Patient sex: M
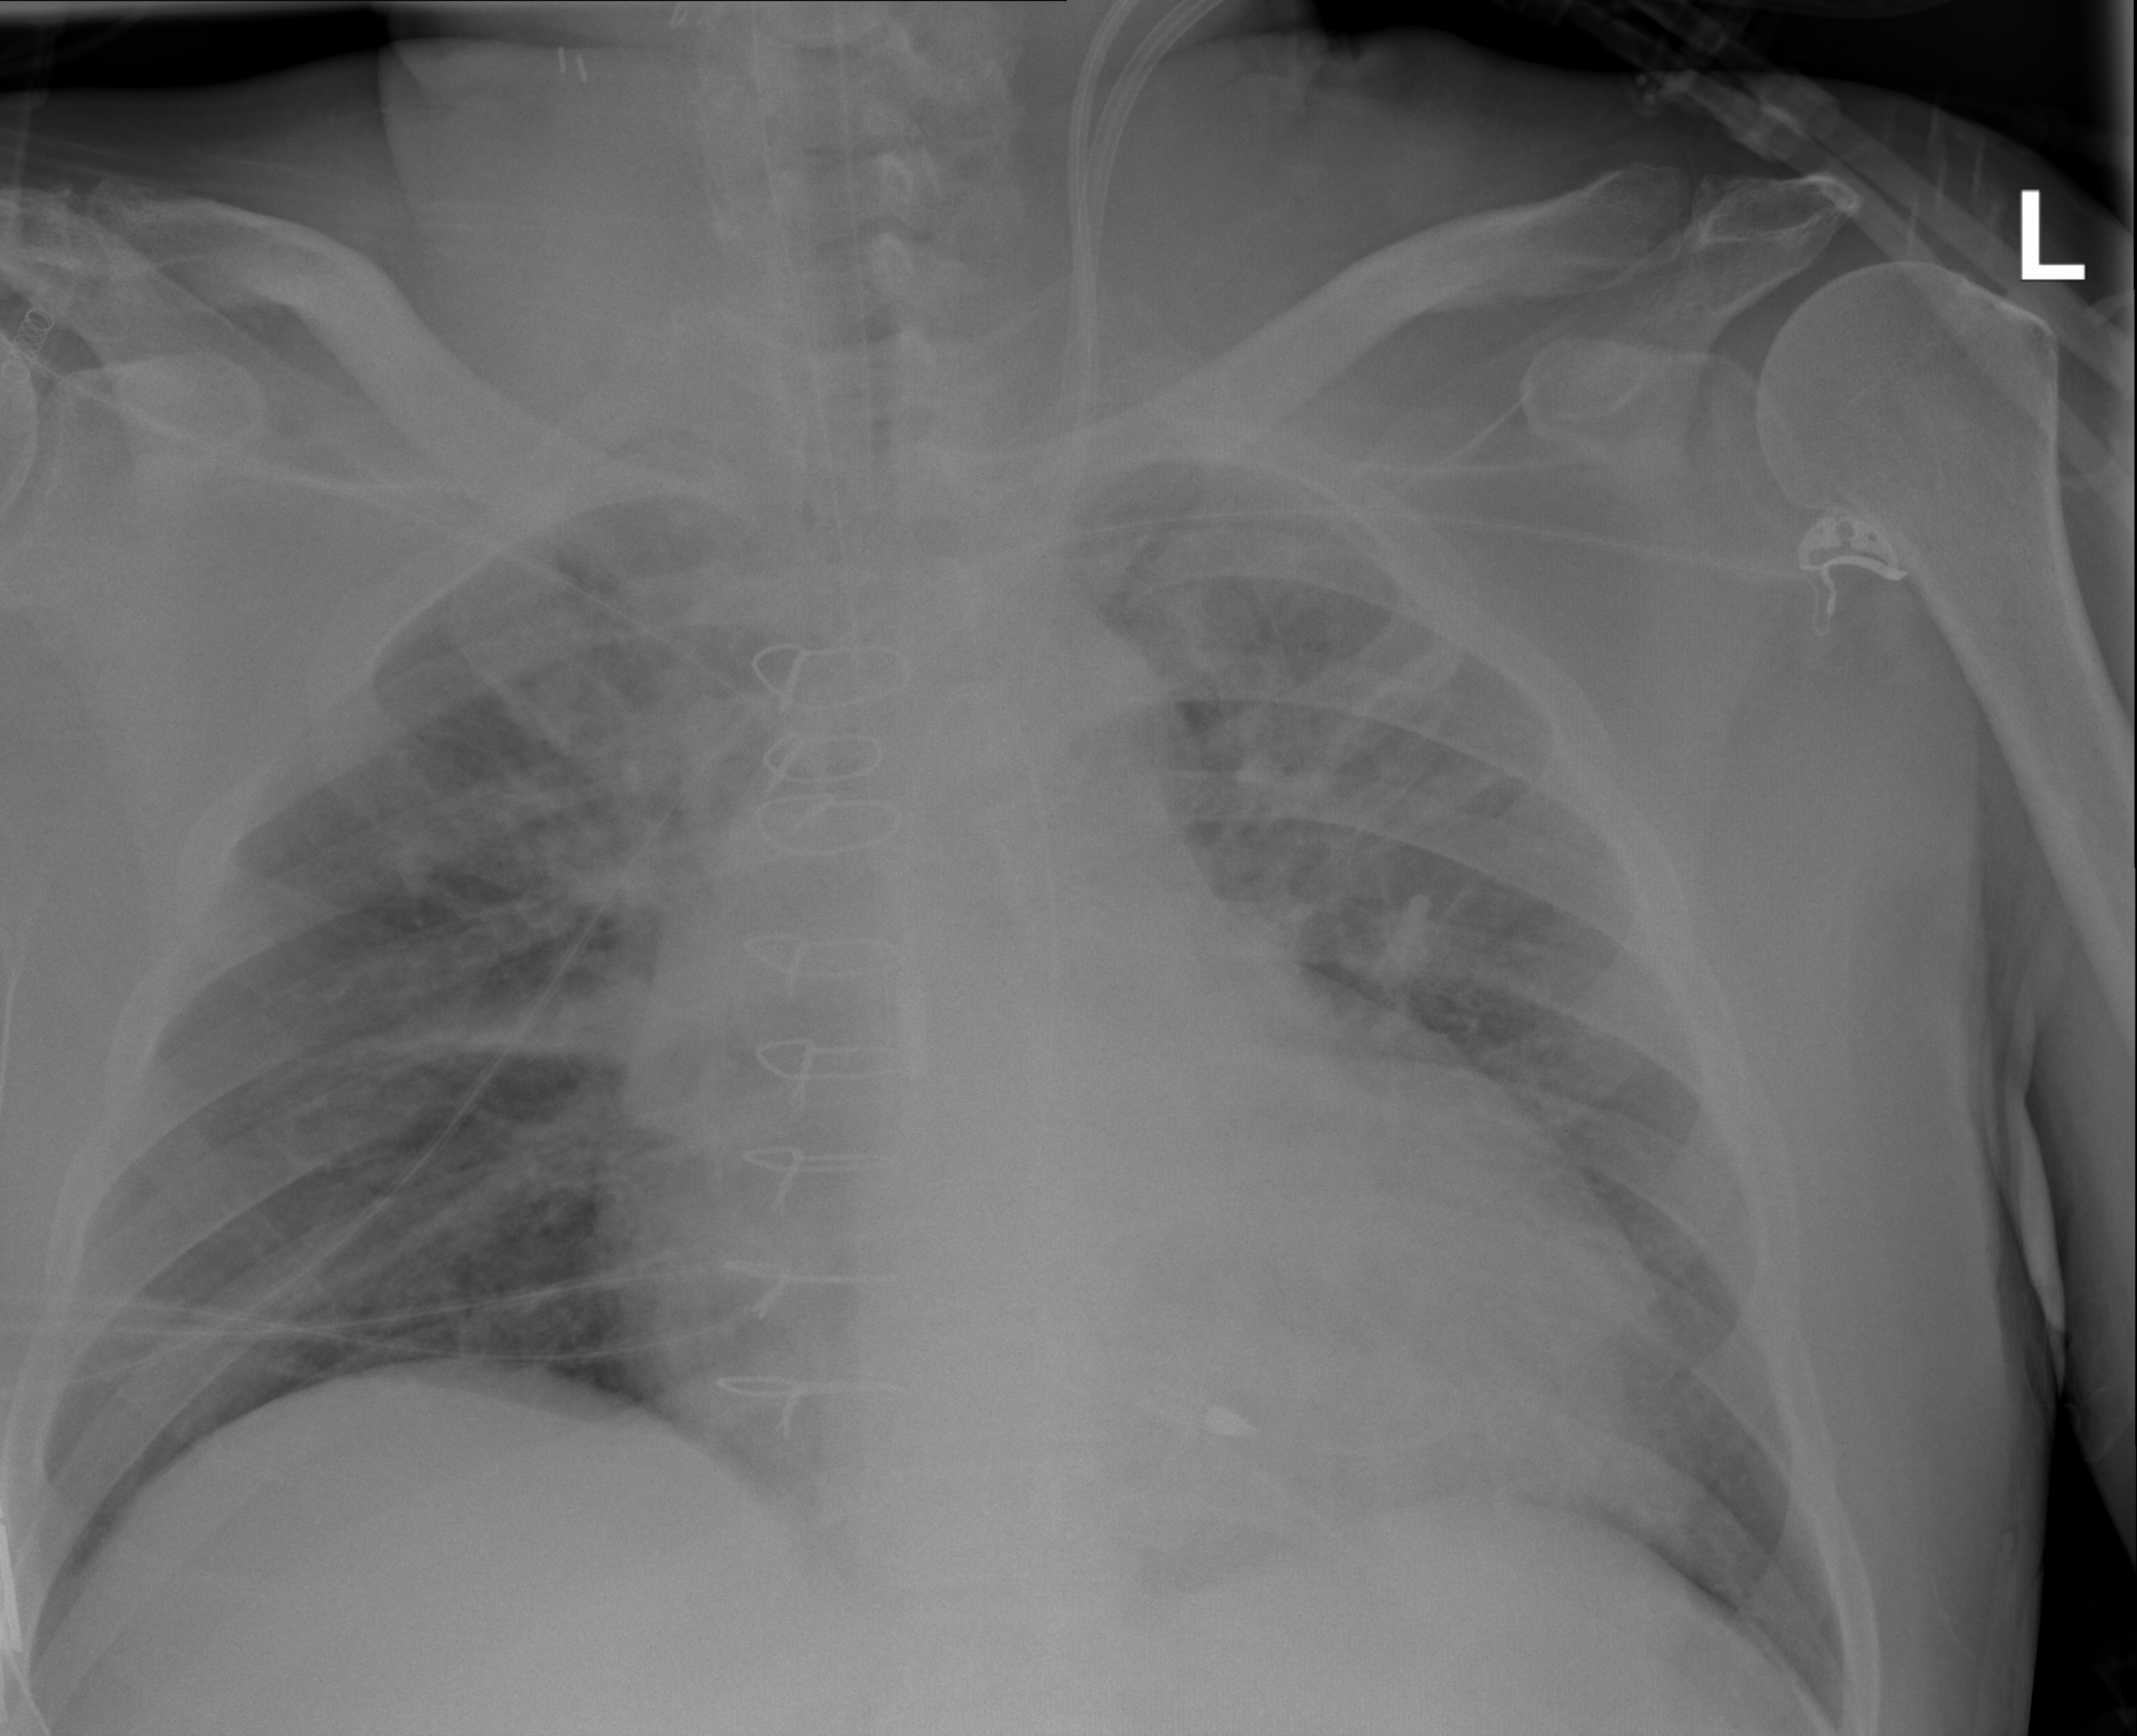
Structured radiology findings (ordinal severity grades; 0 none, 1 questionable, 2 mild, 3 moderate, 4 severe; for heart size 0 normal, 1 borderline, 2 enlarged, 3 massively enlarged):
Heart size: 3
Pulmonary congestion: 2
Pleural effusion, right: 0
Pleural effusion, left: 0
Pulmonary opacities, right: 1
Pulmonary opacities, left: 1
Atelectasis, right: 2
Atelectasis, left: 3